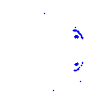
Particle: proton